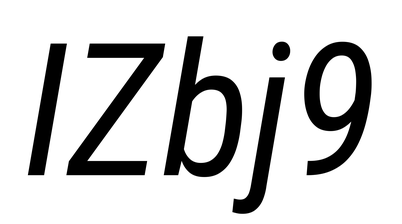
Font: Roboto-Italic_Condensed_Italic